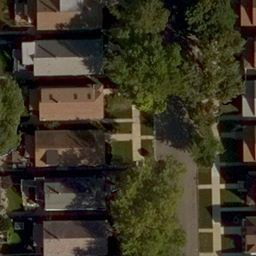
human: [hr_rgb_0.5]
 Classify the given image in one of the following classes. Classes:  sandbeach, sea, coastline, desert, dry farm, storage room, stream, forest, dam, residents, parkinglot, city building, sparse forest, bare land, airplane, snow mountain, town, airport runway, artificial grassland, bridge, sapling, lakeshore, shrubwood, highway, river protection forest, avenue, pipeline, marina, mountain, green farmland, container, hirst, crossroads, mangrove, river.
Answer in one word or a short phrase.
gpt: residents